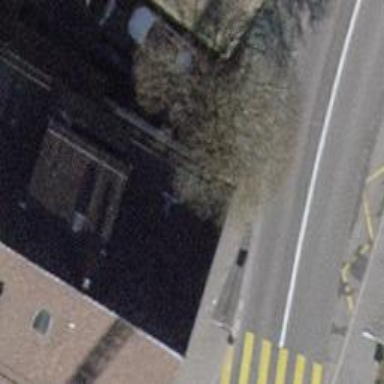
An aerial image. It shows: Restaurant that also serves food.